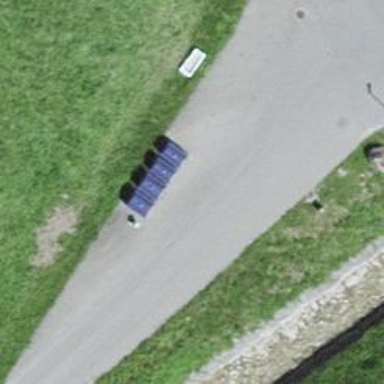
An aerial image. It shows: Recycling container at amenity designated for recycling.